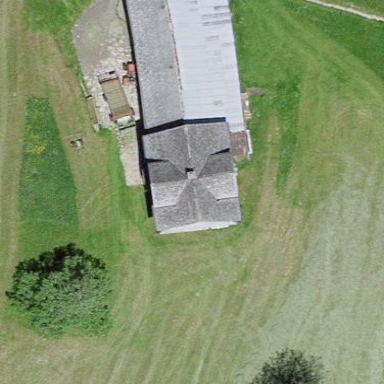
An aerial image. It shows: Farm building with gabled roof.